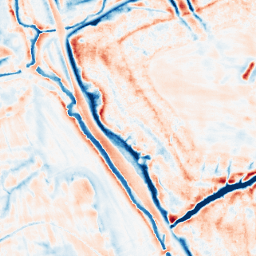
Category: edge_preserving
Decomposition family: bilateral
Decomposition parameters: d: 21
sigma_color: 50
sigma_space: 75
Upsampling method: sinc_blackman
Upsampling parameters: scale: 8
kernel_size: 16
Upsampling scale: 8